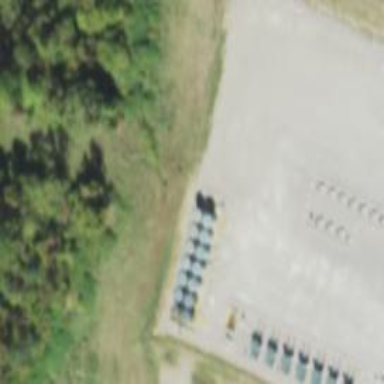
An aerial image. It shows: Storage tank with man-made structure.